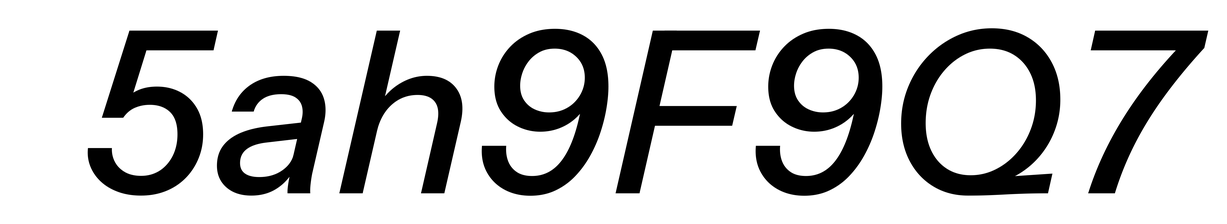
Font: InstrumentSans-Italic_Medium_Italic